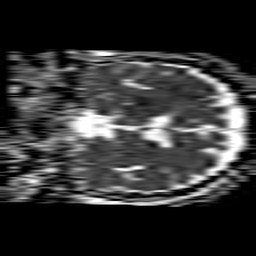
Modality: ADC
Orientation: coronal
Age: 74
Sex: female
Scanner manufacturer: philips
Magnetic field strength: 1.5 T
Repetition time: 4.6 s
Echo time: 0.08528 s